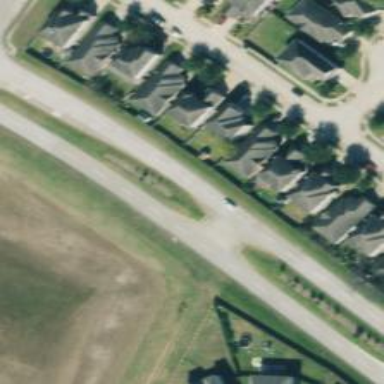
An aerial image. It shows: Secondary link road.